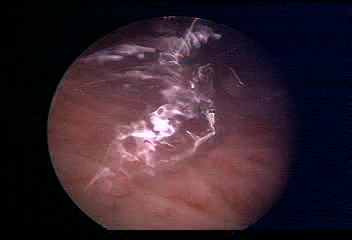
Modality: WLC
Class: Normal mucosa
Bladder cancer association: No